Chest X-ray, PA view. Patient: 64 years old, sex F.
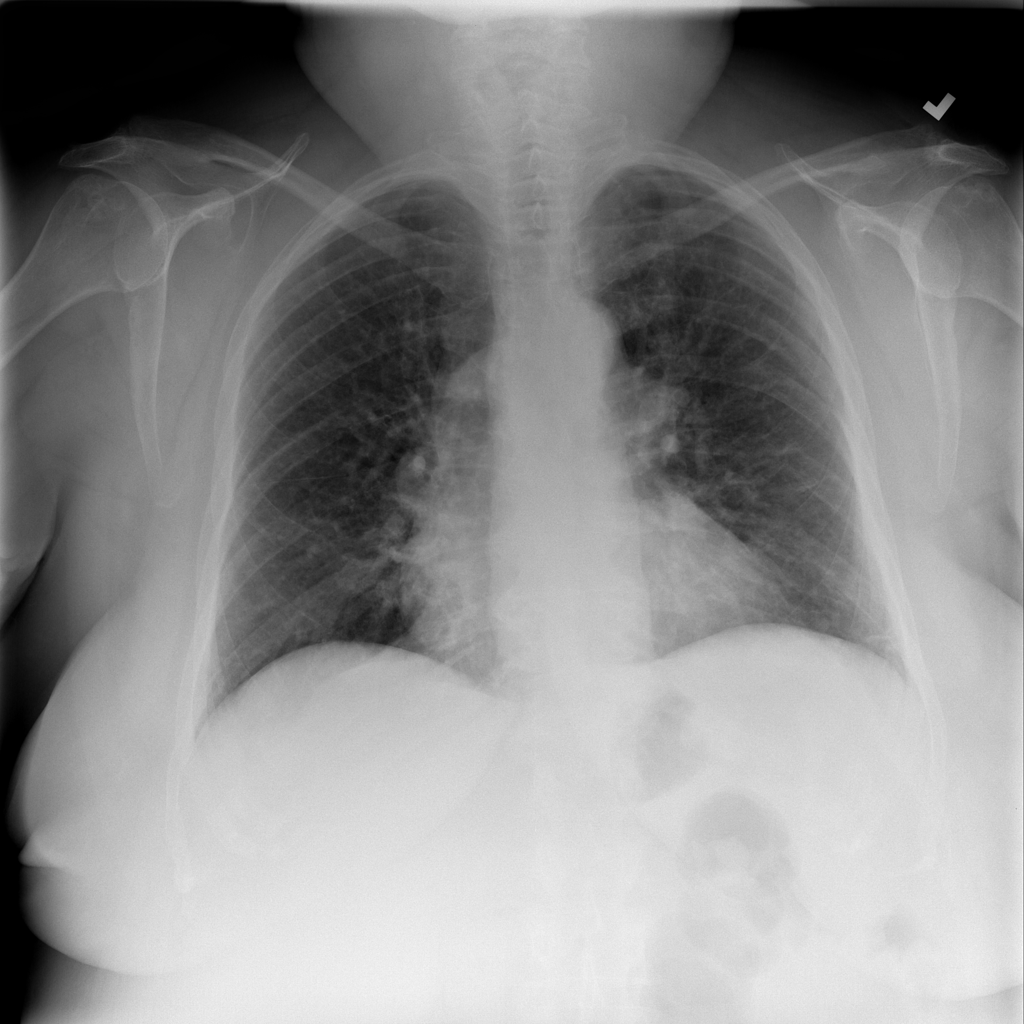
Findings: Pneumothorax